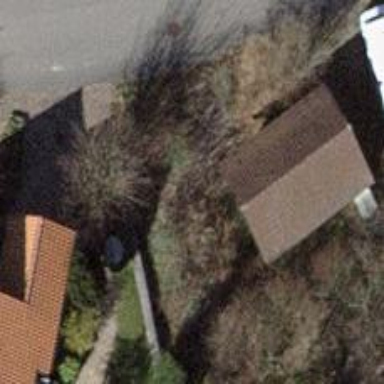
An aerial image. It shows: Shed building.